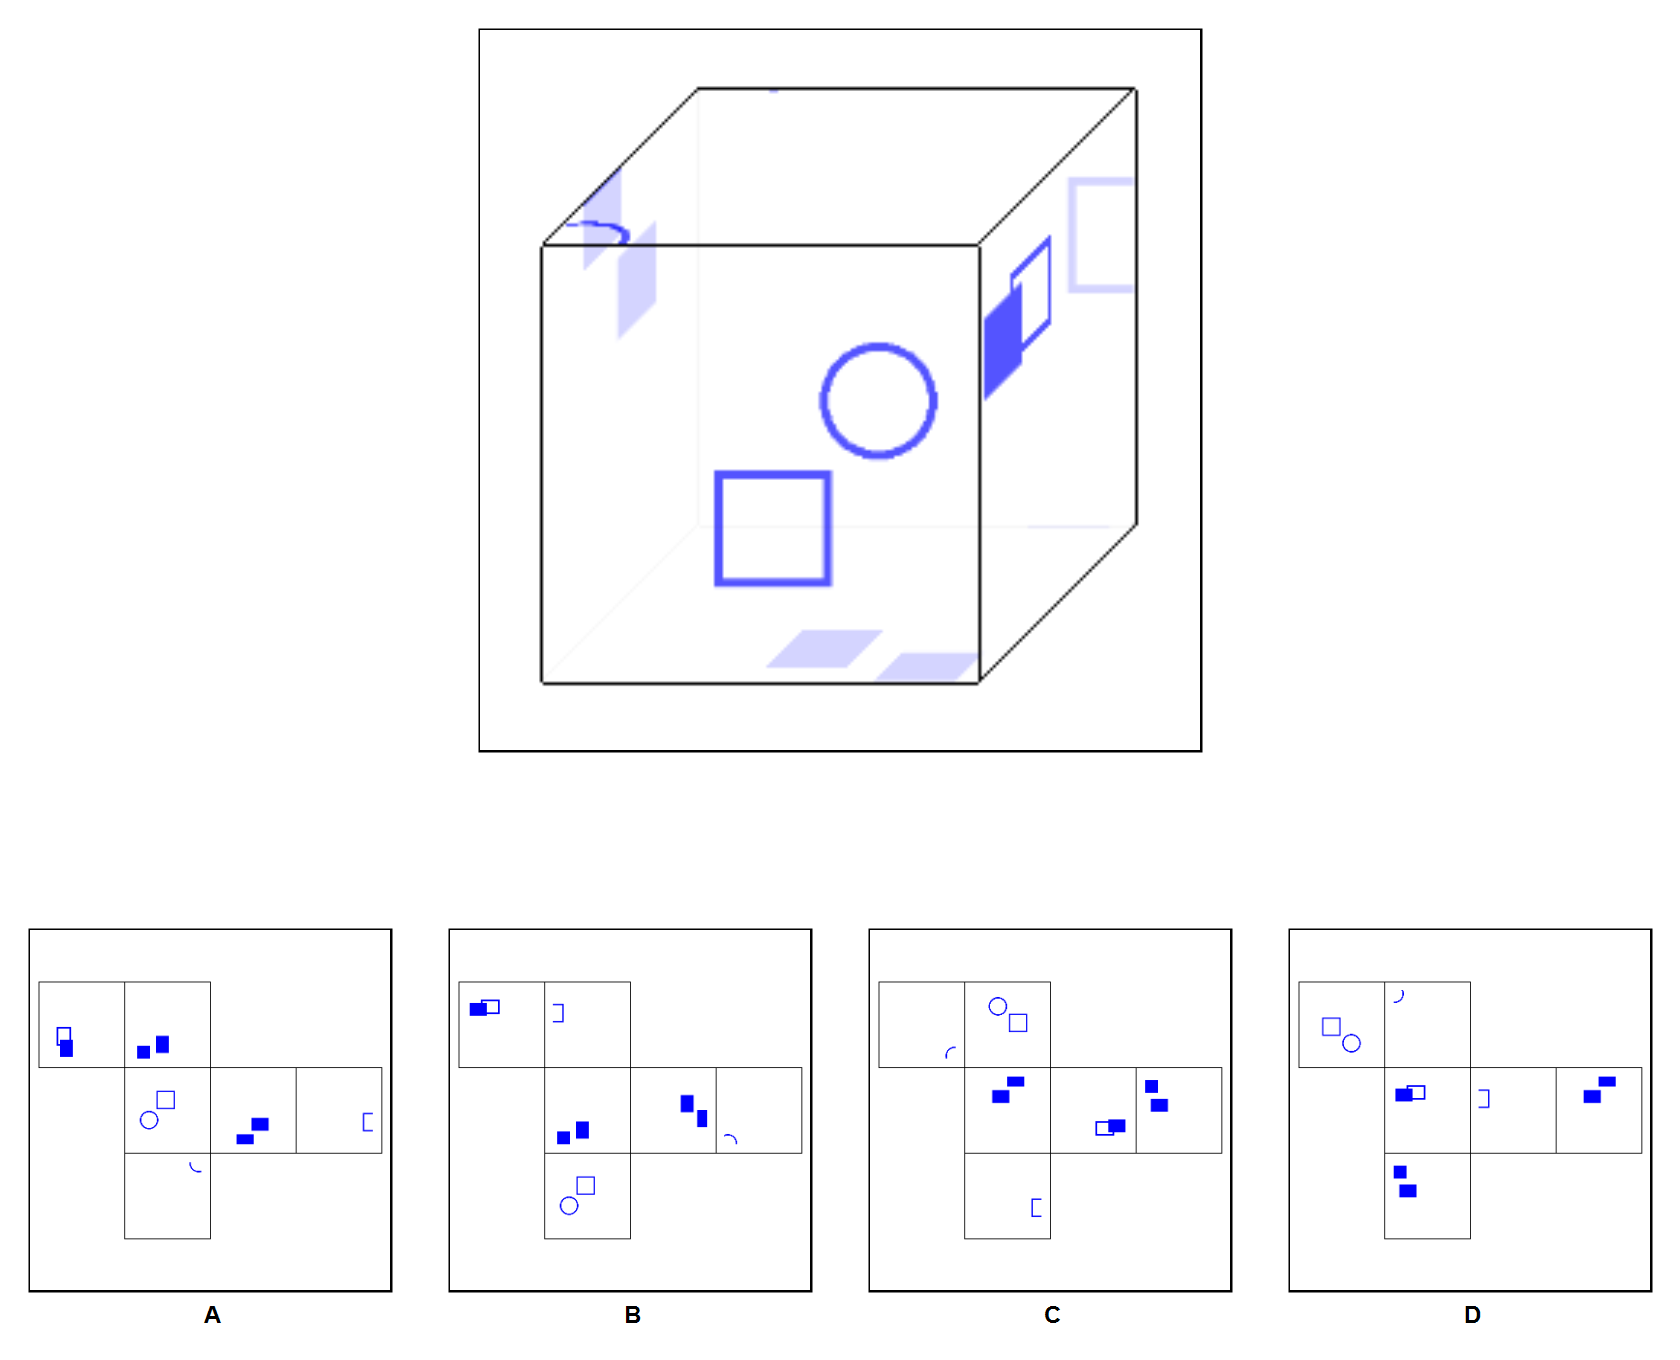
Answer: C